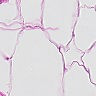
Metastatic tissue present: no